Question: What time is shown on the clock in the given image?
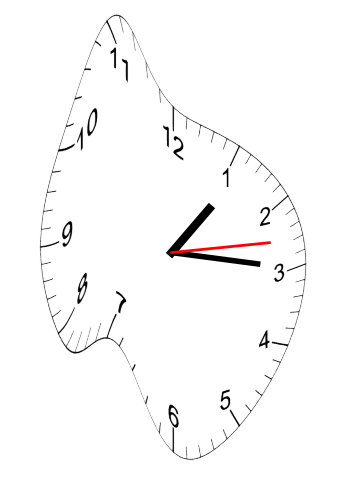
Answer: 01:15:13